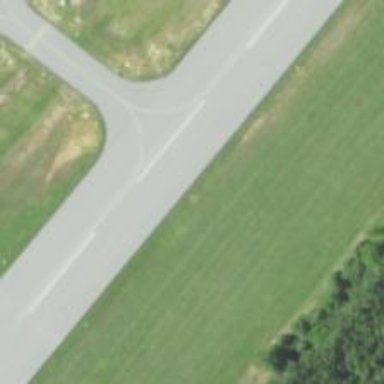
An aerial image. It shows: Runway surface made of asphalt at airport.